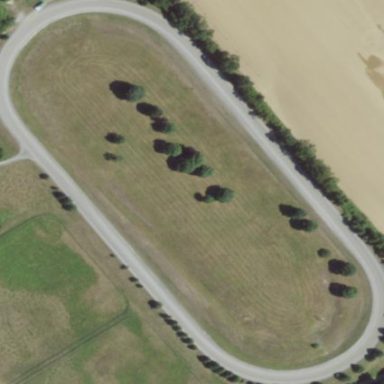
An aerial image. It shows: Horse racing track for leisure and sports.